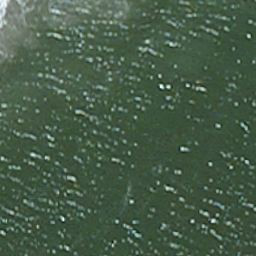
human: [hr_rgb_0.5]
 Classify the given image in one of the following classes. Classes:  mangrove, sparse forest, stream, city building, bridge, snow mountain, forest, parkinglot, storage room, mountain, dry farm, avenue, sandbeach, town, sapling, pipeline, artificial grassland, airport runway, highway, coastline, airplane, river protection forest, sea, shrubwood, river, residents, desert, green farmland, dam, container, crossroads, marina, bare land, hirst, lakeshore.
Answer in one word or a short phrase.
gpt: sea